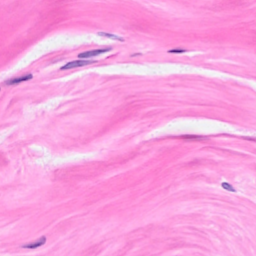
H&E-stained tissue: Breast